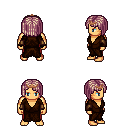
a pixel art fantasy rpg character, male body template, human, tanned skin, brown robe, red pants, white blonde pageboy hairstyle, bronze tiara, cloth bracers, four views (front, back, left, right), 2x2 character sprite sheet, small pixel art, hard edges, no anti-aliasing